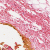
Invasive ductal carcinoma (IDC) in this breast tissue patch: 0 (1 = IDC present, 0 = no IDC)